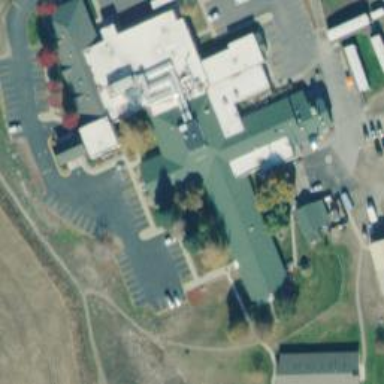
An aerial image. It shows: Nursing home.